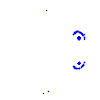
Particle: kaon